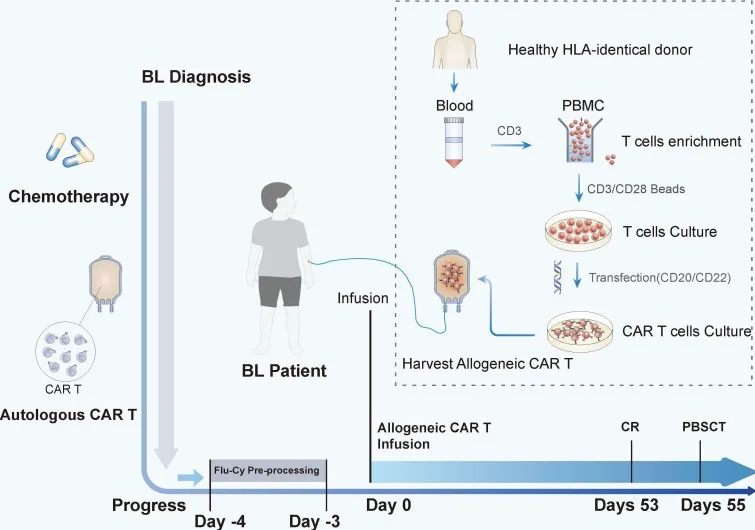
The time line and key events of allogeneic CAR-T bridging HSCT treatment in children with disease progression. After a series of chemotherapy and autologous CAR-T treatments, the disease eventually progressed. On day 0, the patient was infused with allogeneic CD20/CD22 CAR-T cells after conditioning chemotherapy (FLU and CTX were used as pretreatment on day -4 to day -3). The tumor disappeared on day 53. After he had complete remission, he was bridged to allogeneic HSCT on day 55. The allogeneic CAR-T-cell preparation protocol is illustrated inside the dotted lines.
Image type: chart (chart)